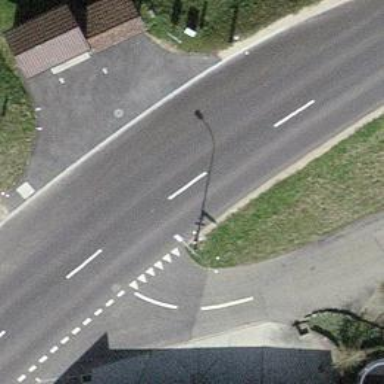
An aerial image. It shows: Public transport stop position.